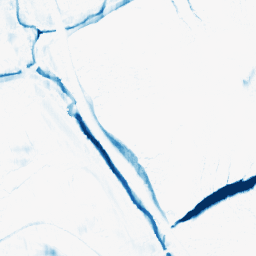
Category: morphological
Decomposition family: morphological_ellipse
Decomposition parameters: operation: closing
width: 20
height: 5
Upsampling method: lanczos
Upsampling parameters: scale: 8
Upsampling scale: 8